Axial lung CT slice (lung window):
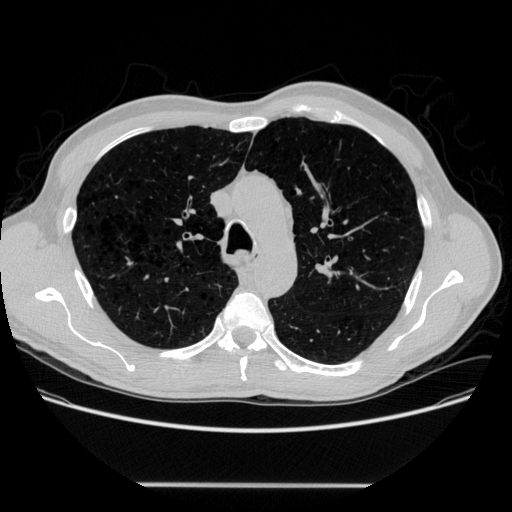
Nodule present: no